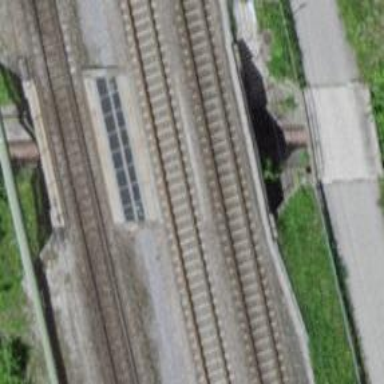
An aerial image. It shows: Bridge over electrified railway with contact lines.